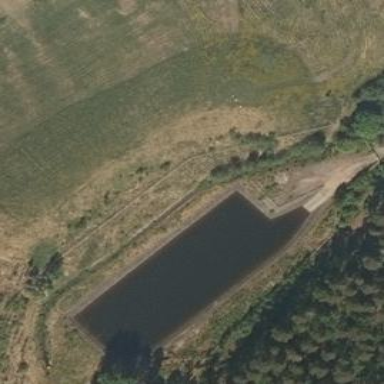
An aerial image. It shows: Reservoir of water.